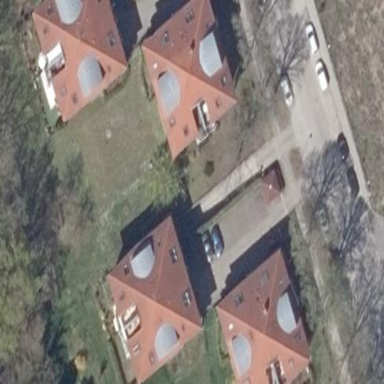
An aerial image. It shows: Pyramidal roof shapes the top of the apartments building.